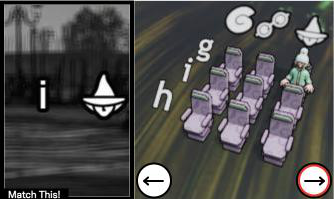
Task: seats
Answer: no